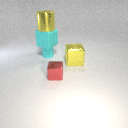
large yellow metal cube in front of small cyan rubber cylinder